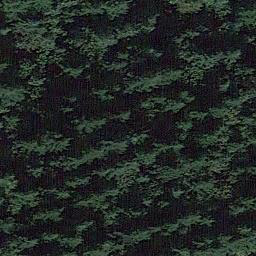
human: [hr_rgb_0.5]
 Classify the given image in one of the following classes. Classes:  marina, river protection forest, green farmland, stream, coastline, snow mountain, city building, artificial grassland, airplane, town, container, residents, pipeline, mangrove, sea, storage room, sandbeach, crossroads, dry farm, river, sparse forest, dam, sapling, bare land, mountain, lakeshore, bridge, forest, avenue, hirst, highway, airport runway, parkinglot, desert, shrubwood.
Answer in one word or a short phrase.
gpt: forest